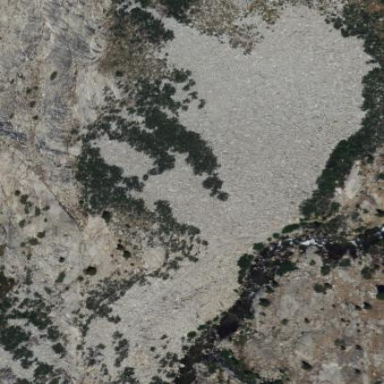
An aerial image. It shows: Natural scree.